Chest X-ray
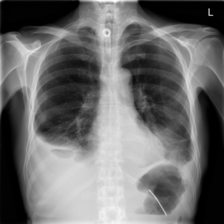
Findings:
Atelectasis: positive
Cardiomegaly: negative
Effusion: positive
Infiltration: negative
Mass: negative
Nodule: negative
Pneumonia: negative
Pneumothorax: negative
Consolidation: negative
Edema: negative
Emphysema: negative
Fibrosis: negative
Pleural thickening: negative
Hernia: negative